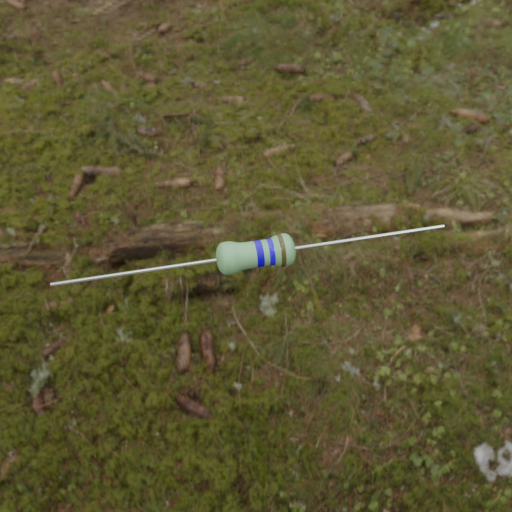
Resistor colour bands (in order): blue, blue, brown